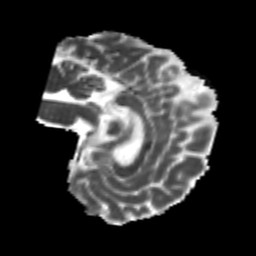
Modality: MD
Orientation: sagittal
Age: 24
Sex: male
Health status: healthy
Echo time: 0.074 s